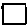
Label: square